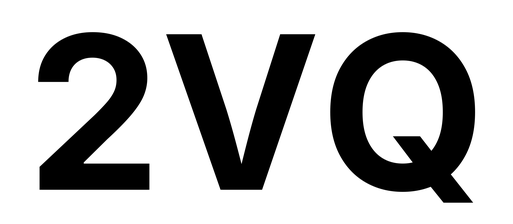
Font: Inter_Bold